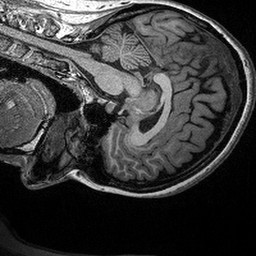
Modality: T1w
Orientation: sagittal
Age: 50
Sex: female
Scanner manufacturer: siemens
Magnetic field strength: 3 T
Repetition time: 2.3 s
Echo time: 0.00298 s